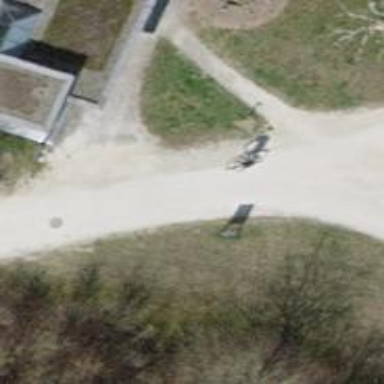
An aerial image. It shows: Unpaved footway.